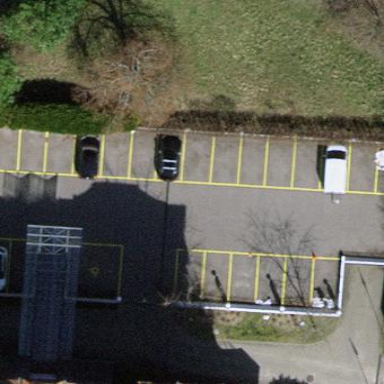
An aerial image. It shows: Parking area with surface.